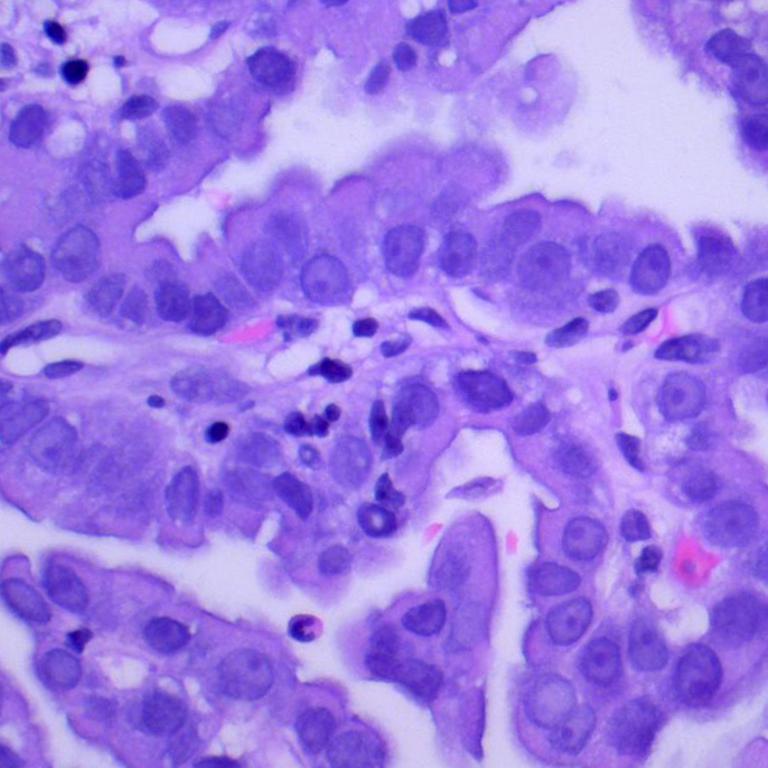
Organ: lung
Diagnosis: adenocarcinomas